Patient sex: M
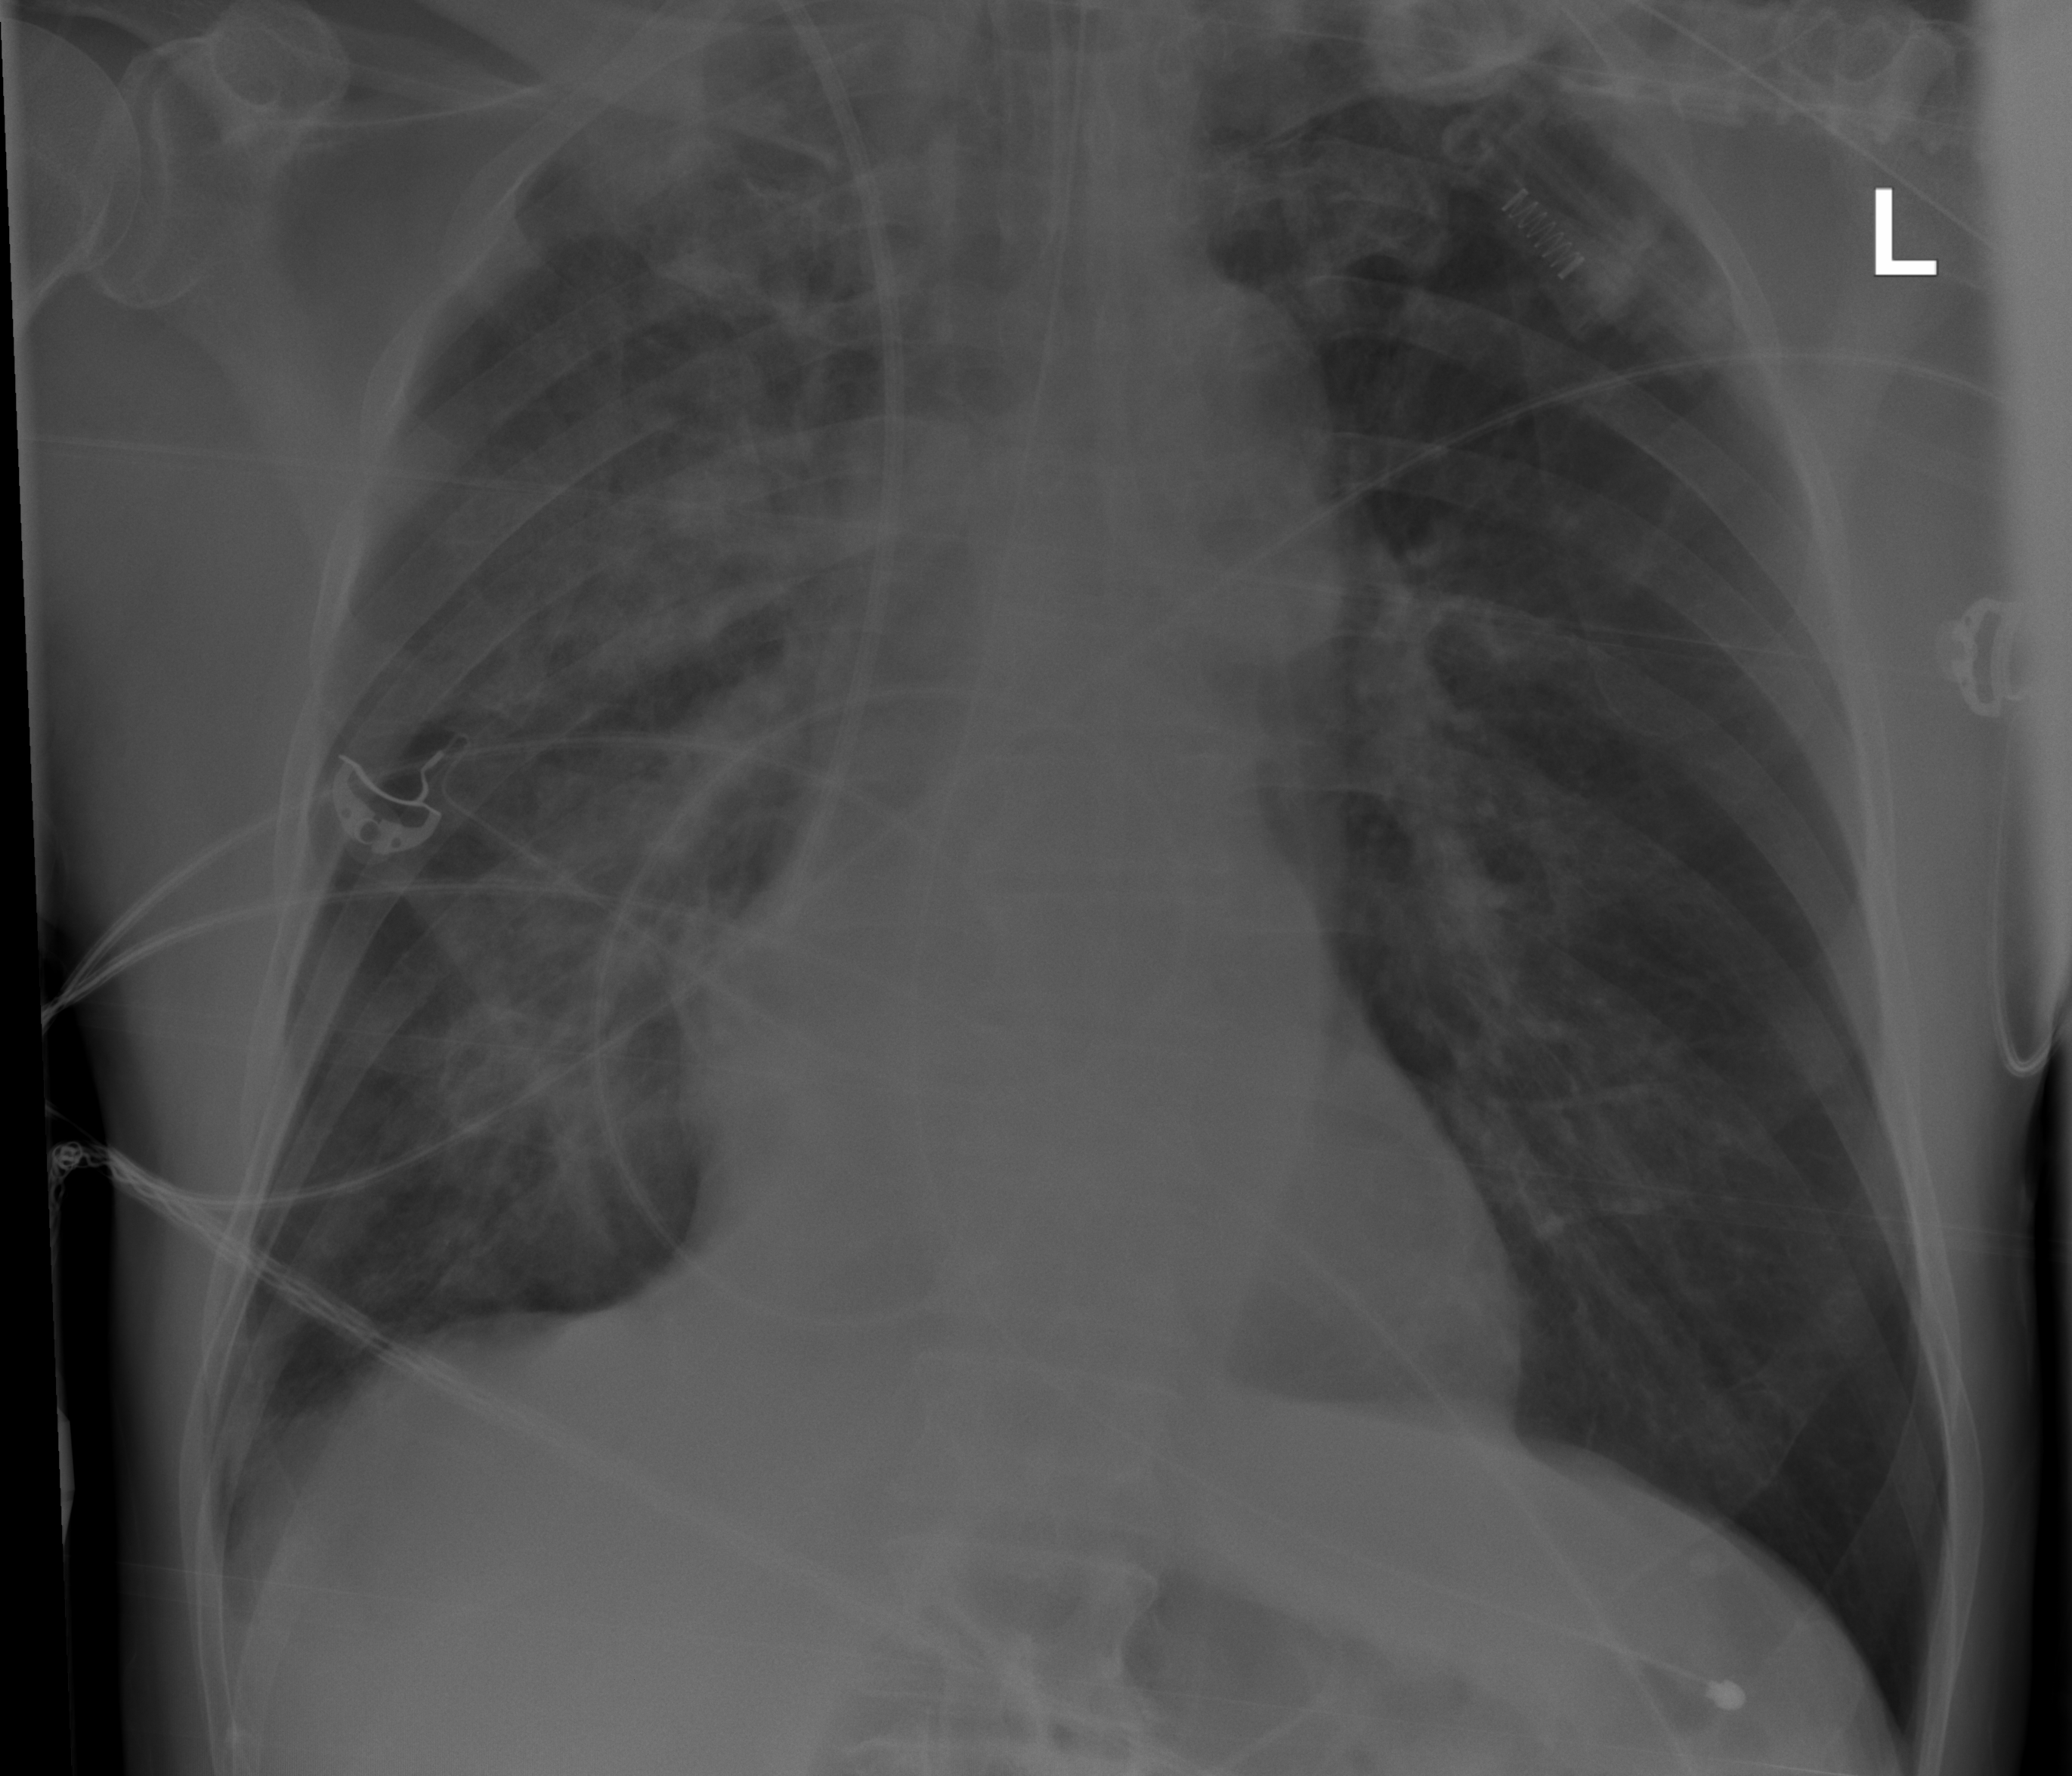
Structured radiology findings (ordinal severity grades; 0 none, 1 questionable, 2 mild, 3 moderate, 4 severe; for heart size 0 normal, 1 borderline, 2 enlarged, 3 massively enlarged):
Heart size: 0
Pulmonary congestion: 0
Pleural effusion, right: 0
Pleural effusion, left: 0
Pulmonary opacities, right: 3
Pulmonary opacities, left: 0
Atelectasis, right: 3
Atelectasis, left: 0